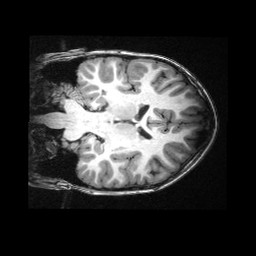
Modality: T1w
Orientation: coronal
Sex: male